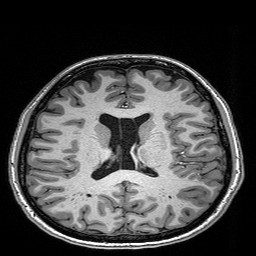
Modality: T1w
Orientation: coronal